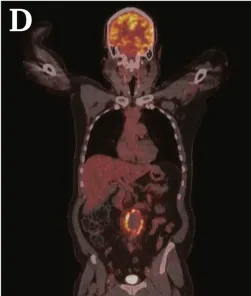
Coronal. View demonstrating significant heterogeneous FDG uptake of the aortic wall and an increase in diameter of the aortic aneurysm from 4.5 to 5.0 cm. FDG uptake was observed in retroperitoneal lymph nodes most likely reactive to the infected arterial wall. The spleen and bone marrow also showed weak uptake suggestive of an active infection. Physiological FDG uptake was seen in the brain and myocardium with signs of renal tracer excretion.
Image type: radiology (pet)